Question: 1. There is a small text inside the button: private void TASKTOVSWRBTN_Click(object sender, EventArgs e)
{
Clipboard.SetText("The Network Operations Center is requesting a field engineer to attend the site in order to solve this issue. " +
"
Check carefully the hardware, cabling or passive network equipments, so the issue can be easily identified." +
"
If support is needed, please ring us, we will be here 24 / 7 to help.");
2. I Want to preview the text behind the button inside the text box
3. Copy the text to the Clipboard.
4. Currently I can only copy from the button to the clip board. but i want to see the text before send it to Clipboard, like a preview.

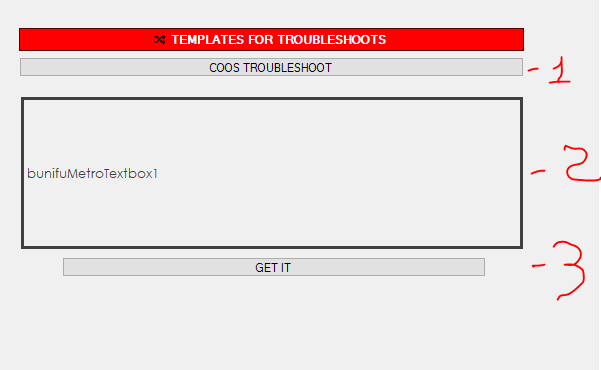
Answer: That would simply be:
'''
private void TASKTOVSWRBTN_Click(object sender, EventArgs e)
{
// "preview" the message in the textbox:
bunifuMetroTextbox1.Text = "The Network Operations Center is requesting a field engineer to attend the site in order to solve this issue. " +
"
Check carefully the hardware, cabling or passive network equipments, so the issue can be easily identified." +
"
If support is needed, please ring us, we will be here 24 / 7 to help.";
}
private void btnGetIt_Click(object sender, EventArgs e)
{
// if the textbox is not empty, then place its contents on the clipboard
if (bunifuMetroTextbox1.Text.Trim().Length > 0)
{
Clipboard.SetText(bunifuMetroTextbox1.Text.Trim());
}
}
'''